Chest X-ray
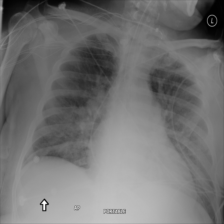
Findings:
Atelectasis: negative
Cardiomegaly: negative
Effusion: negative
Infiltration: negative
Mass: negative
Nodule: negative
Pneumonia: negative
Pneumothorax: negative
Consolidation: negative
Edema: negative
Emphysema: negative
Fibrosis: negative
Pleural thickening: negative
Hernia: negative